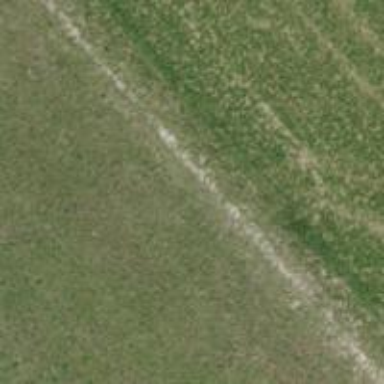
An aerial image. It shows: Track with ground surface. The track is Grade 4.